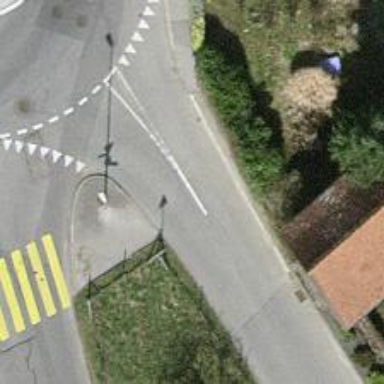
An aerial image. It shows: Marked road crossing.